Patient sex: M
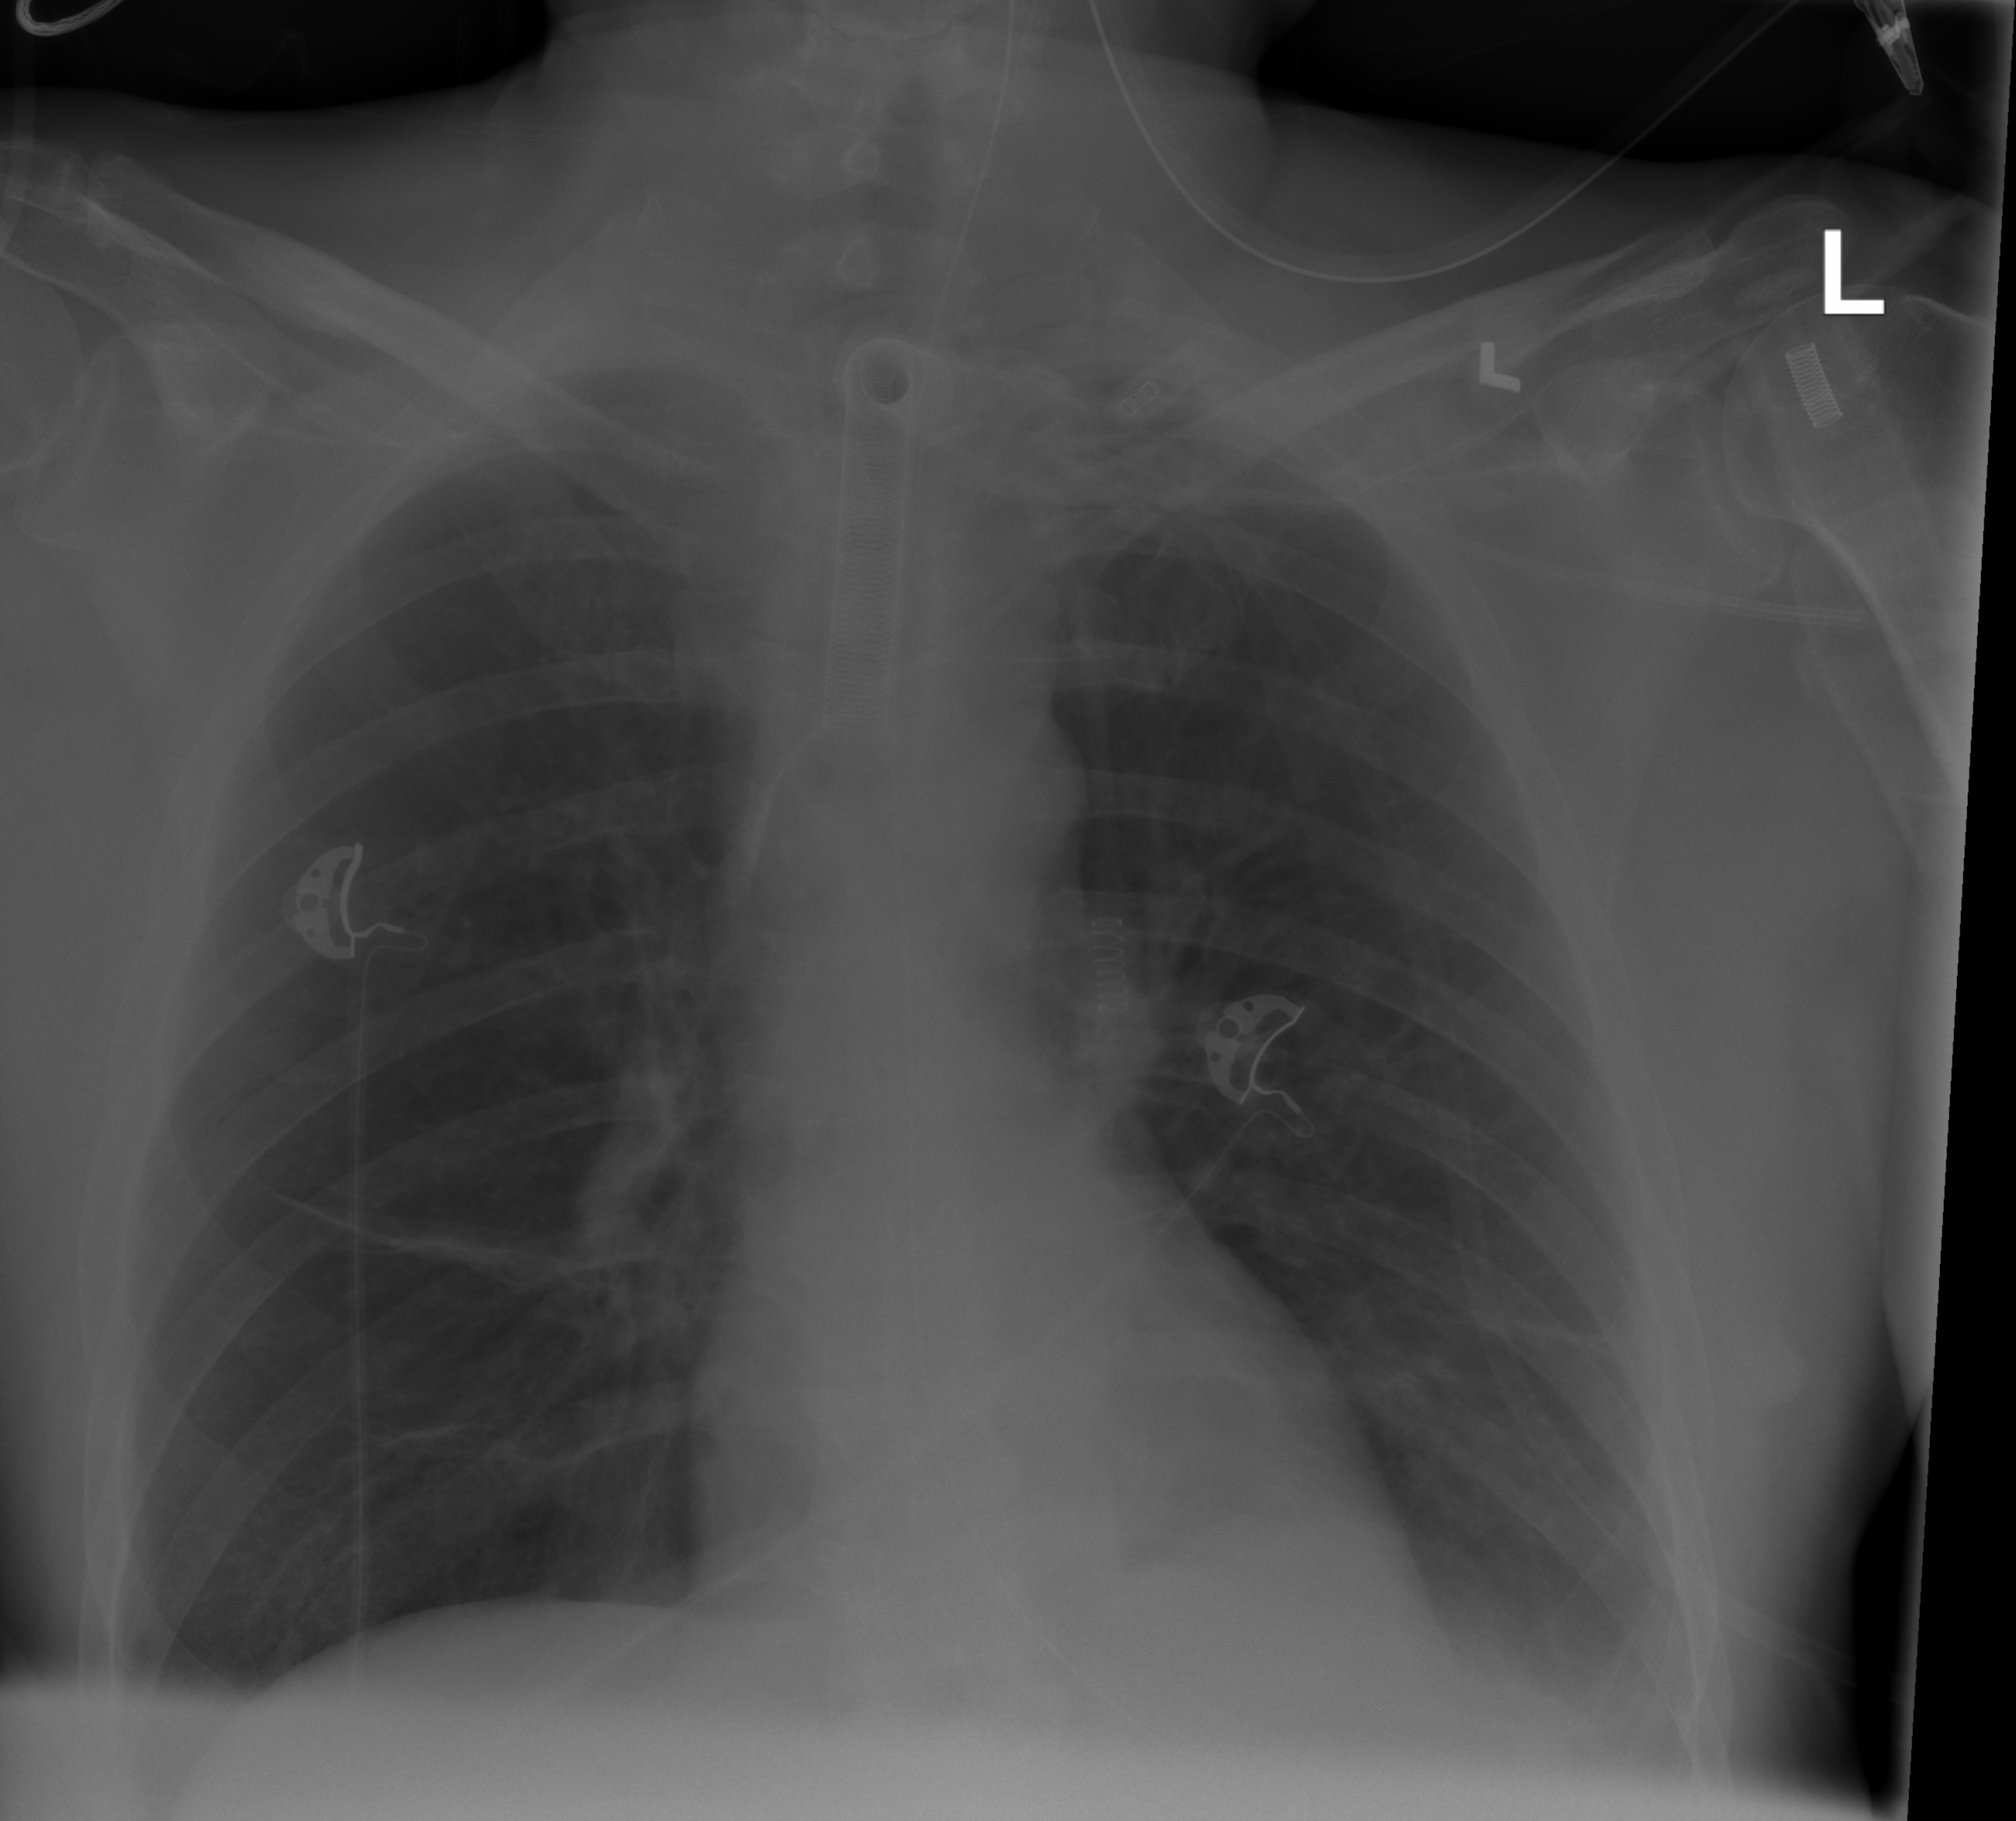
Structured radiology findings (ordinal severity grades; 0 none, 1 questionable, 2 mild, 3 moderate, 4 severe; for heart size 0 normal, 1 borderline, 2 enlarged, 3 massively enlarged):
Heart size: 0
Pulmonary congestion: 0
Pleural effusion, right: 0
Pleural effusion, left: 0
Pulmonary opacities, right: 0
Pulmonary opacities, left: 0
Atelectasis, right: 2
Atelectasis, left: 0